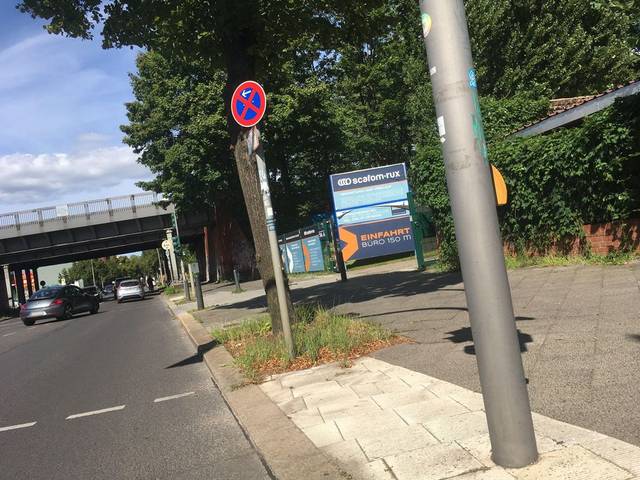
Region: Germany
Coordinates: 52.581, 13.363